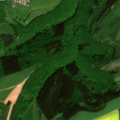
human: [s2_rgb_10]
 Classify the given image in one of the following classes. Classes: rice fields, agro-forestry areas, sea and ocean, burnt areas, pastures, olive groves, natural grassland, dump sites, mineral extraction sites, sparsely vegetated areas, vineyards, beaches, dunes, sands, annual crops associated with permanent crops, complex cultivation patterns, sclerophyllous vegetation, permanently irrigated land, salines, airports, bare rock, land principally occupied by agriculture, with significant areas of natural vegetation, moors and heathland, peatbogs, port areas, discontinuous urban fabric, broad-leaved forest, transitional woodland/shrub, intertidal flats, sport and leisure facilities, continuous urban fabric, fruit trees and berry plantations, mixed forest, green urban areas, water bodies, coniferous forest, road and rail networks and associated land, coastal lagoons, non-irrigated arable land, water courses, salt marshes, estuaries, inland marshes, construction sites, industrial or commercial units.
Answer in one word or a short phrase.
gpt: non-irrigated arable land, pastures, complex cultivation patterns, broad-leaved forest, coniferous forest, mixed forest